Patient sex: F
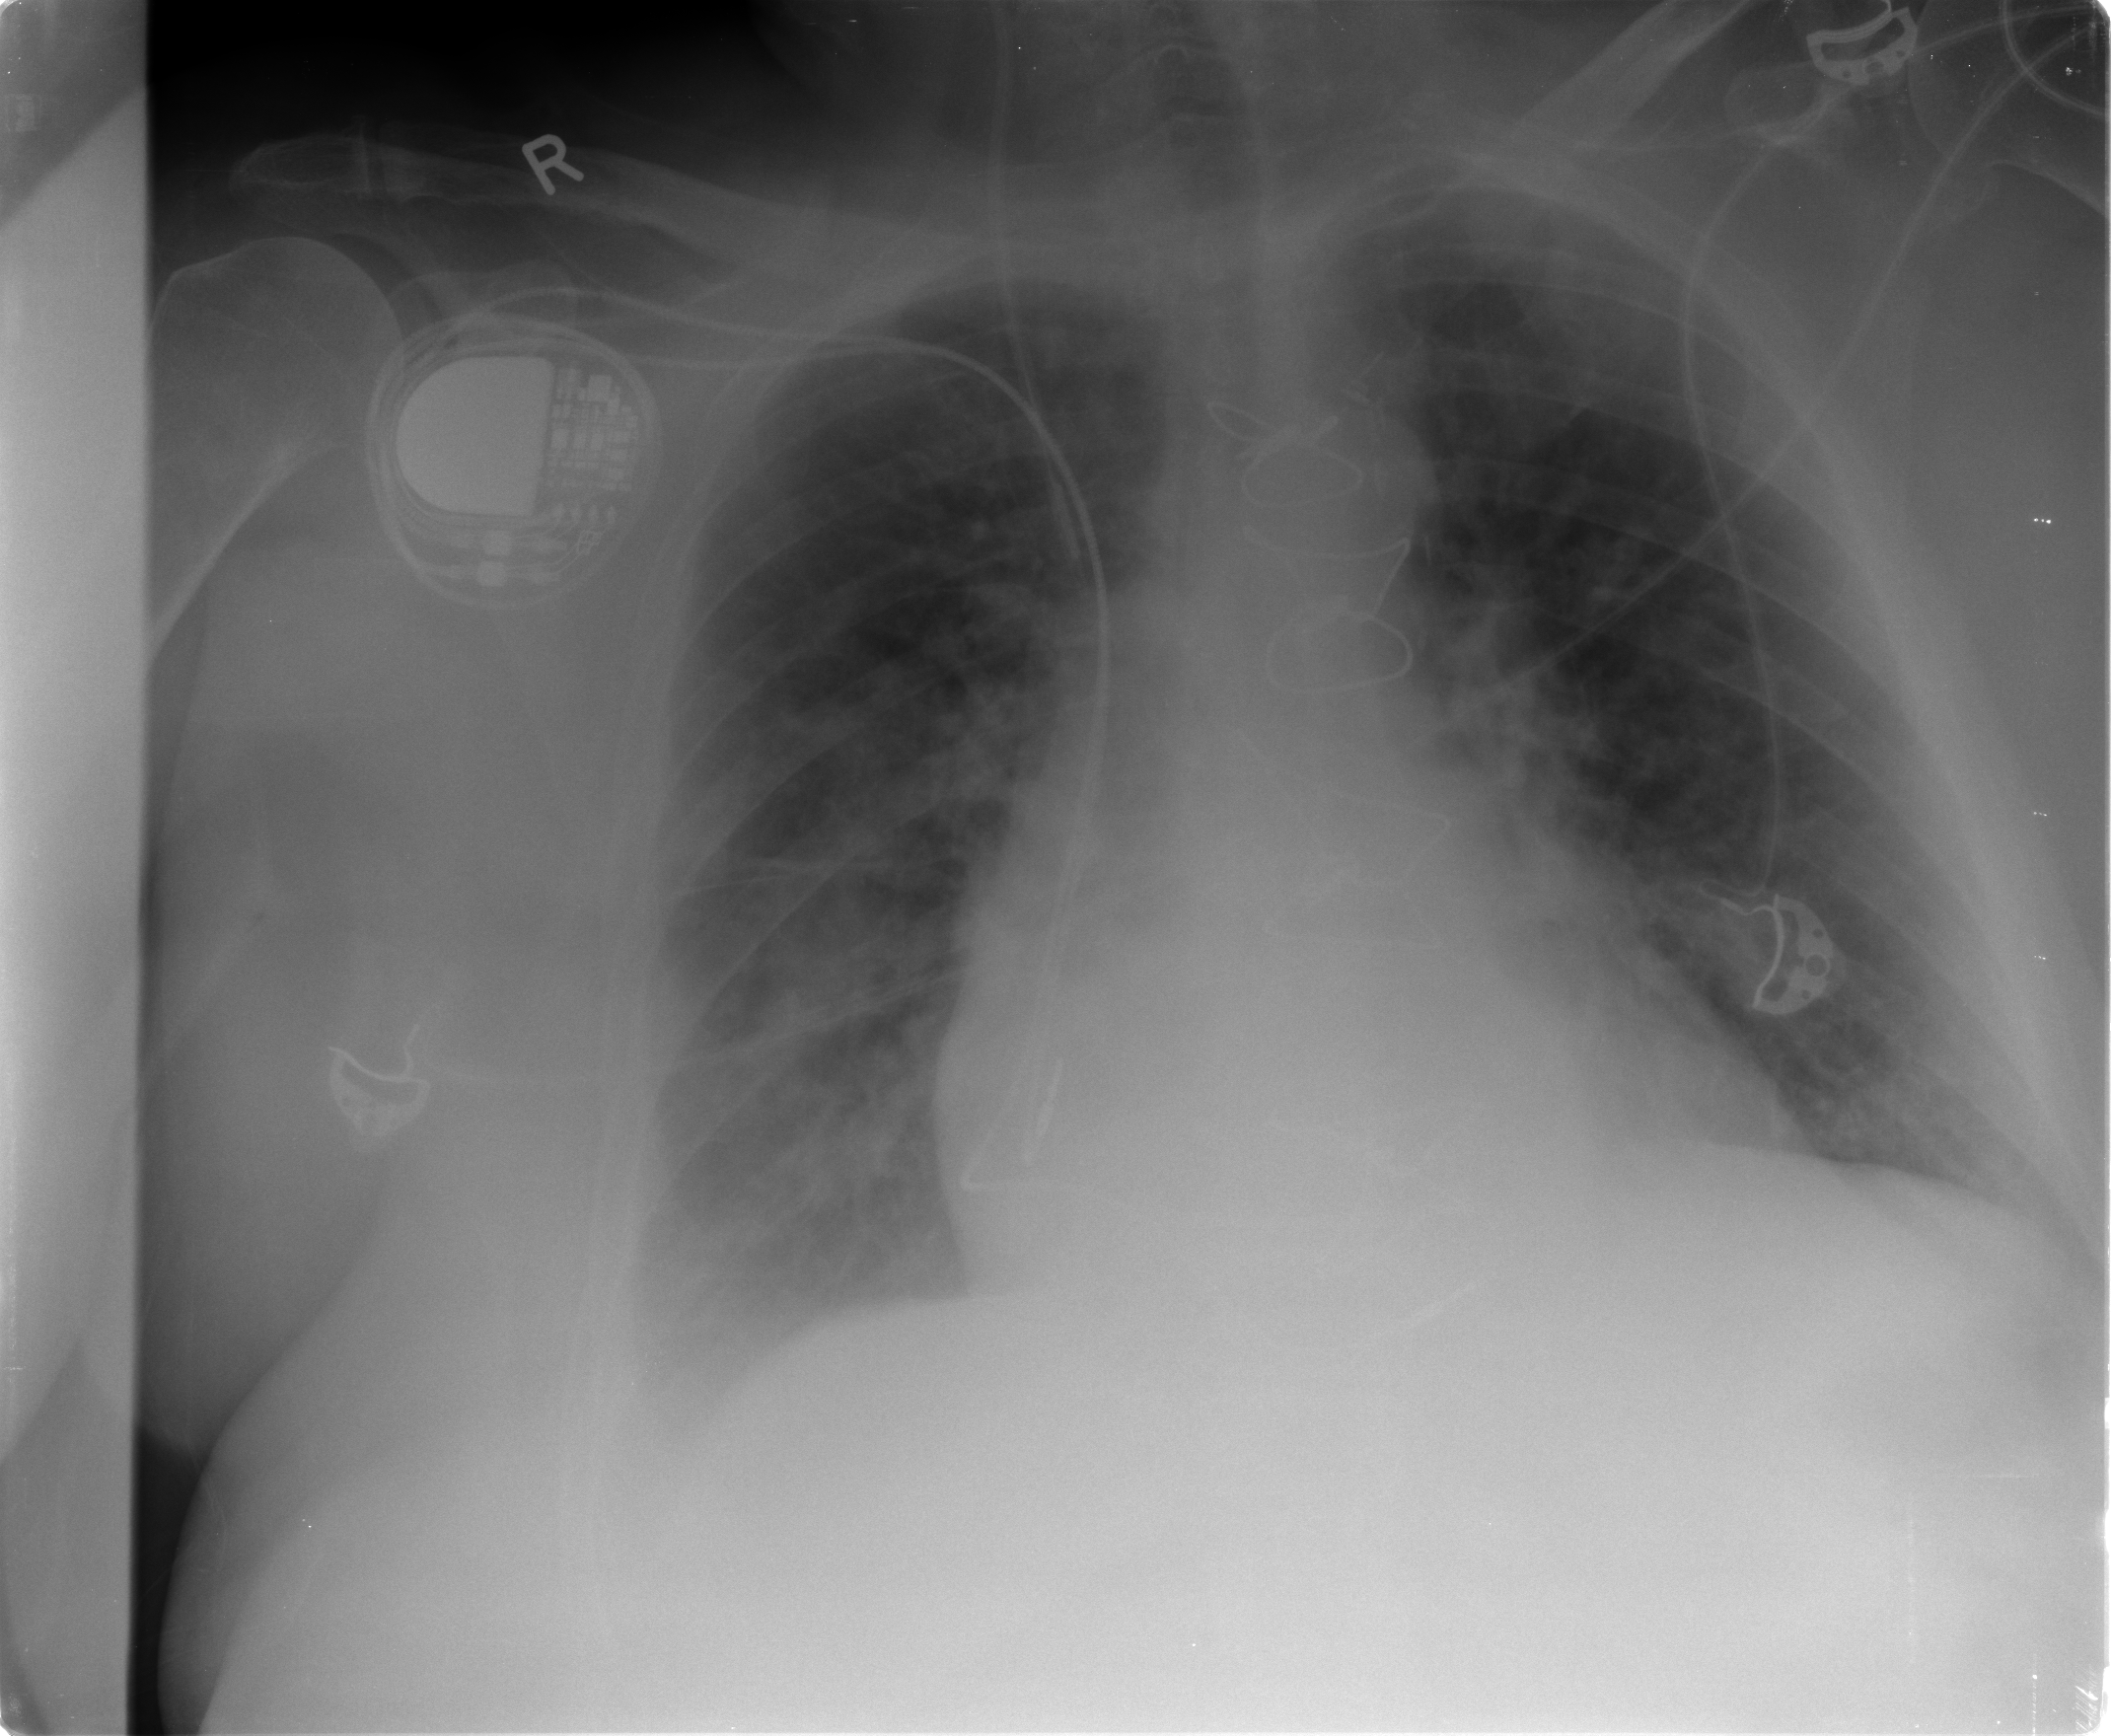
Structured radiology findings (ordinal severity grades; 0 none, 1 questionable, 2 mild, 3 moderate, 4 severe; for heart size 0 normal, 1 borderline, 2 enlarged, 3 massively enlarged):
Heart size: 2
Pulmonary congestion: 2
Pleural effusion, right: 2
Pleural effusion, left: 1
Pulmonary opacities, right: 1
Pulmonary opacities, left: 0
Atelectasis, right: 2
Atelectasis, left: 2